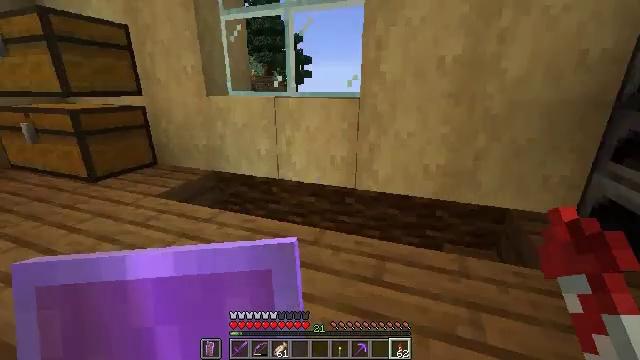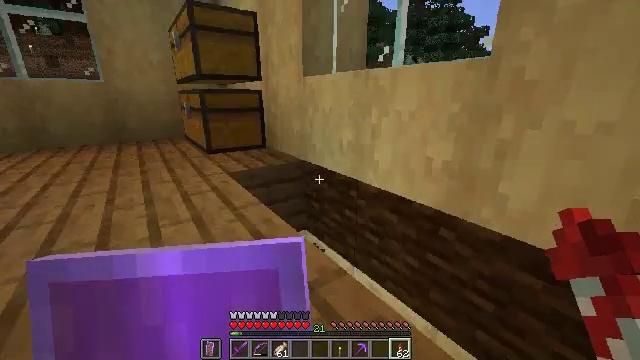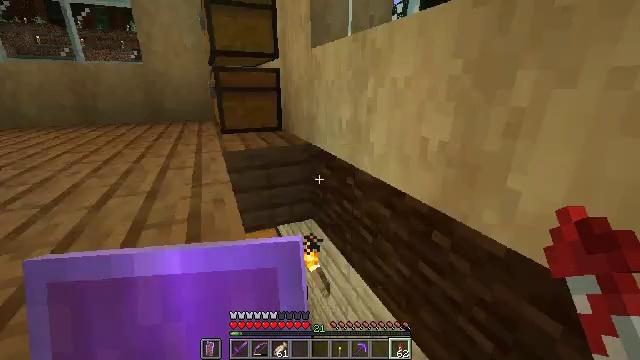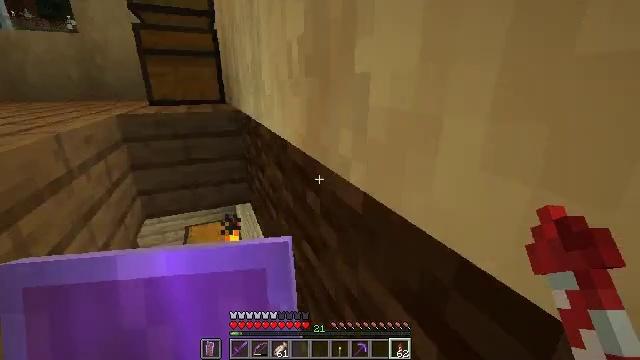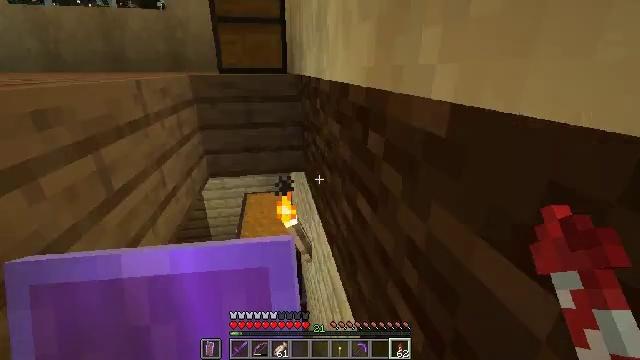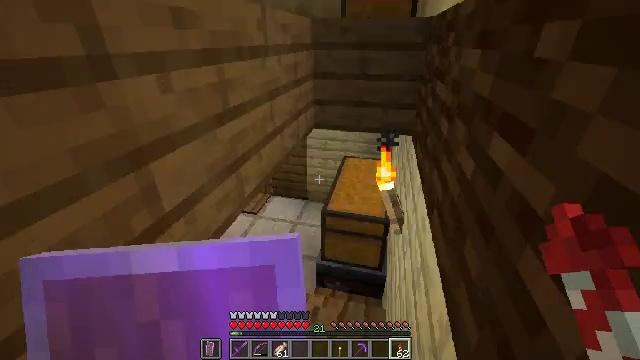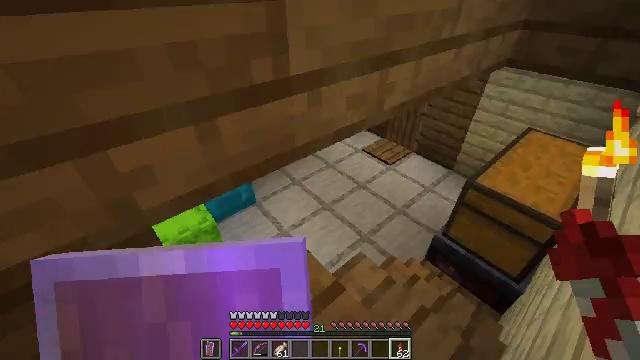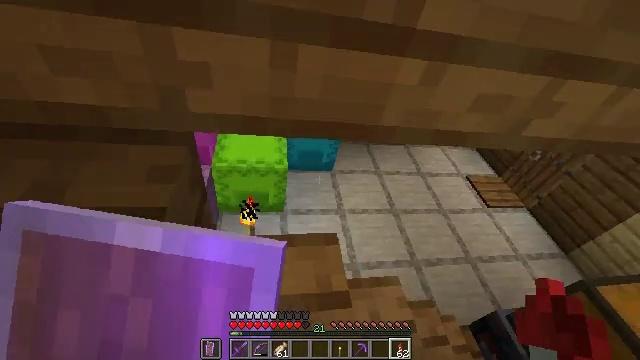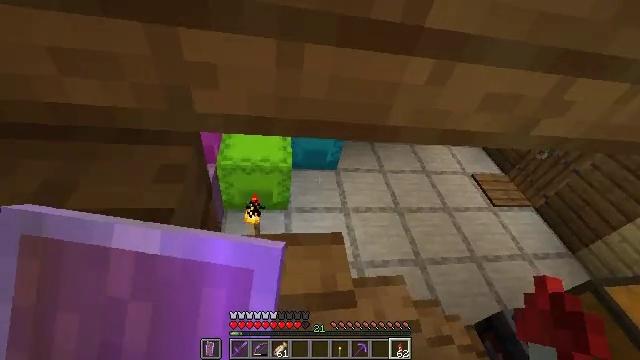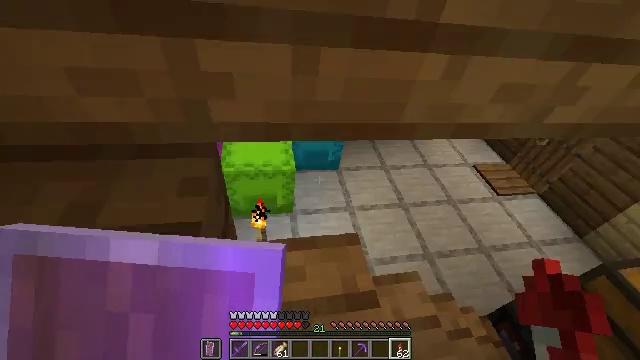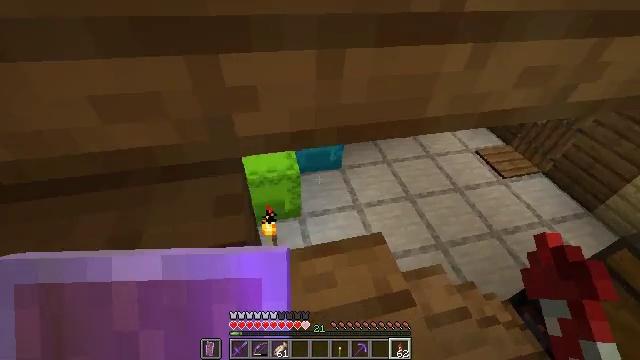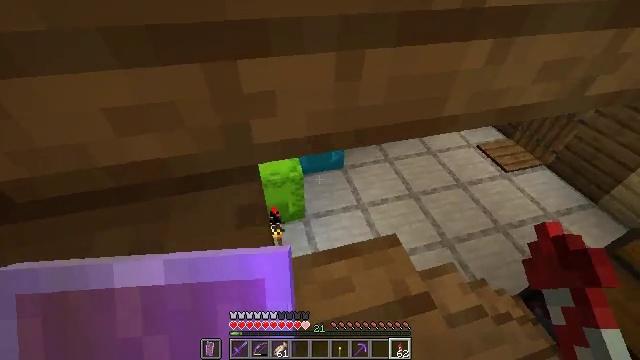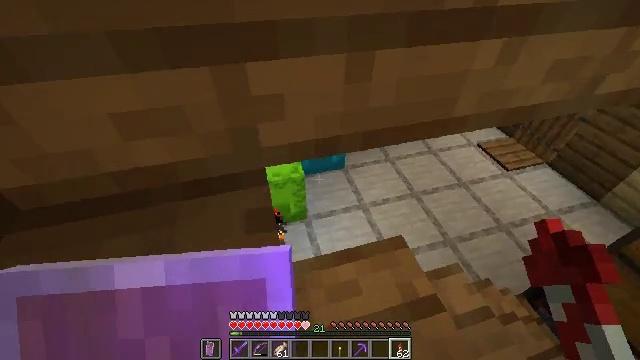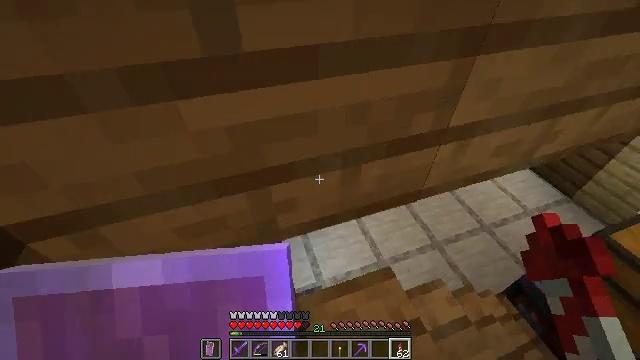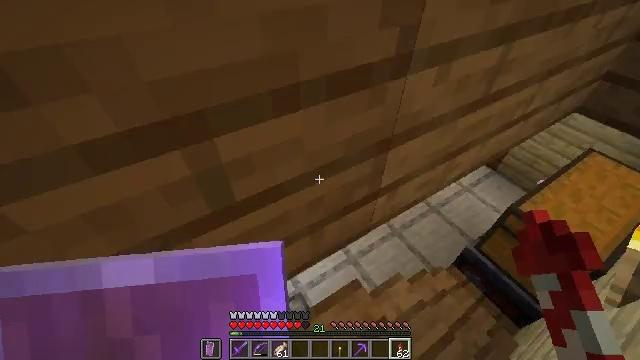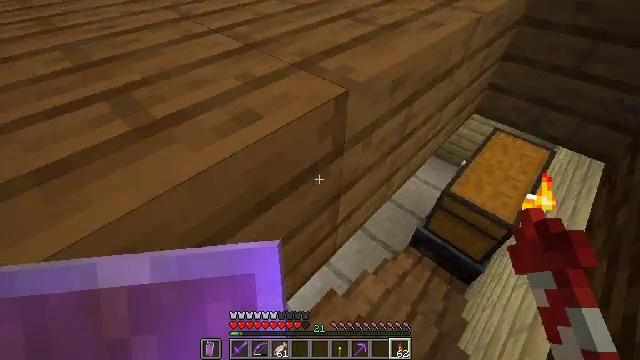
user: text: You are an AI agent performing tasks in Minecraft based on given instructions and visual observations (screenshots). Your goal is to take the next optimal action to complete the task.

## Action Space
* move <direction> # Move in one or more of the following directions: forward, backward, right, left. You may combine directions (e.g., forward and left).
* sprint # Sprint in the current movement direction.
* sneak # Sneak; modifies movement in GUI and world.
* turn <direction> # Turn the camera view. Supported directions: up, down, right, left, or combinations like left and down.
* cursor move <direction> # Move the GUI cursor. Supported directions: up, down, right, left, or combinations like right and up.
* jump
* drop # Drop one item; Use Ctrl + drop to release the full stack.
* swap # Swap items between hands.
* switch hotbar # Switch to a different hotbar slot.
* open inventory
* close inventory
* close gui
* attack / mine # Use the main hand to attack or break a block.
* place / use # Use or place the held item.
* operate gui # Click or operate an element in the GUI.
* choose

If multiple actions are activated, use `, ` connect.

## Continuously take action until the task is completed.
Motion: motion action
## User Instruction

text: Use the crafting grid to make a tripwire hook.
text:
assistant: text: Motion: turn left
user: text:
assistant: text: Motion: turn left and down
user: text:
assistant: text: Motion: no_op
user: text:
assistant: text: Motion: turn left and down
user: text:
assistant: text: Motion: turn left and down
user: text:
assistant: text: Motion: turn left and down
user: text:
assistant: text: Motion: turn left and down
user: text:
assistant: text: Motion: turn left
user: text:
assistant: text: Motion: no_op
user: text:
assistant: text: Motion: no_op
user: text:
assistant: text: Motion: no_op
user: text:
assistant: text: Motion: no_op
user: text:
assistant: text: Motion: turn right
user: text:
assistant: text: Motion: turn right and down
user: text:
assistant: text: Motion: turn right
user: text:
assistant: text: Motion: turn right
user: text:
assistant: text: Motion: turn right
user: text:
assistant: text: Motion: move forward, turn right
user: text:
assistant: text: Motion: move forward
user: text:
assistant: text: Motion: move forward
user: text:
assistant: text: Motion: move forward
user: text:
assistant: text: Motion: move forward
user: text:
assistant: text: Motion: move forward
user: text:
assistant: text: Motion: move forward
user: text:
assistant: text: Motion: move forward
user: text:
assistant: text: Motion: move forward and move right
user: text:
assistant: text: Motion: move forward and move right
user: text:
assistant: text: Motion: move forward and move right, turn left
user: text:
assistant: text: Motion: move forward, turn left and down
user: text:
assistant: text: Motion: move forward